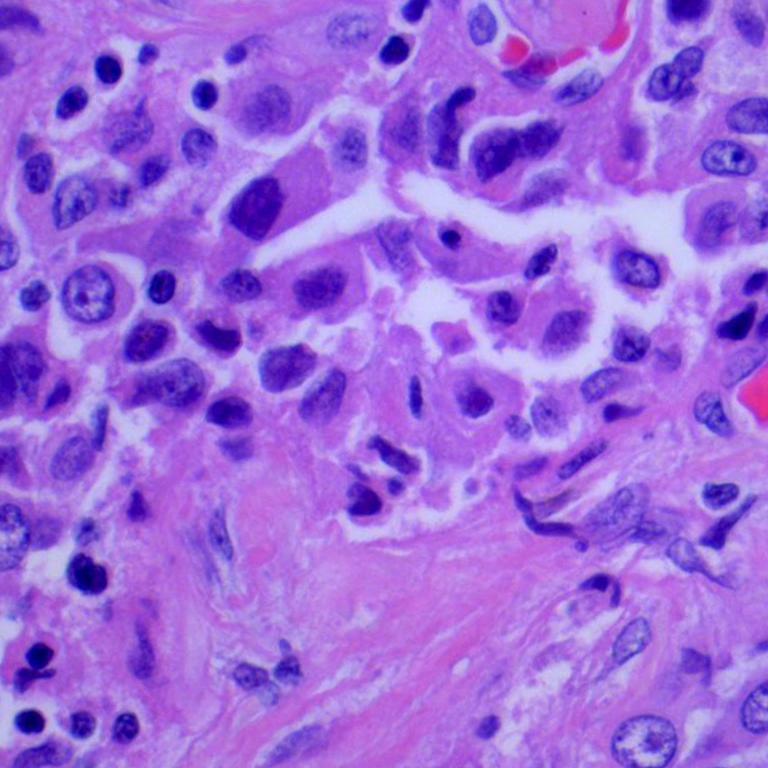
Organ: lung
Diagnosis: adenocarcinomas